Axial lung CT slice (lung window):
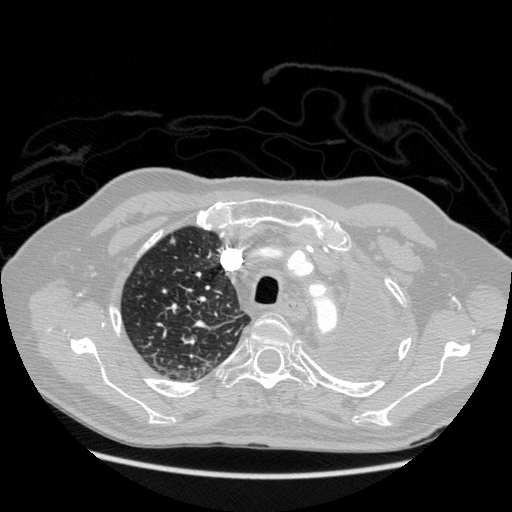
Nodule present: yes
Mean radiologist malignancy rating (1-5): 2